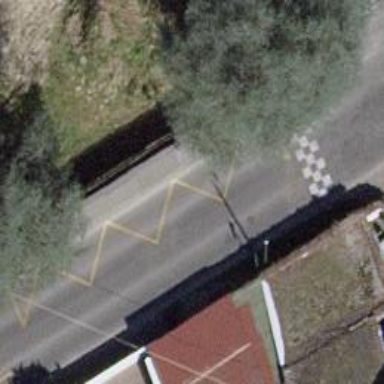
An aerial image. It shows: Asphalt sidewalk leading to public transport platform.